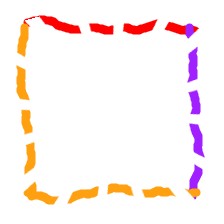
Shape: square